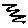
Label: zigzag